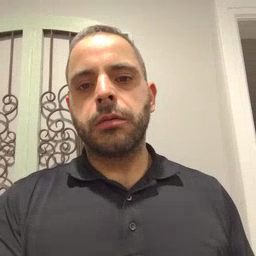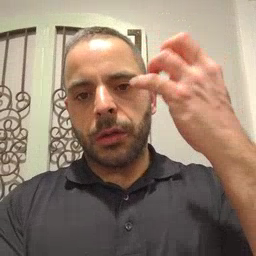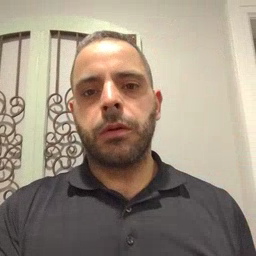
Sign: shower